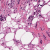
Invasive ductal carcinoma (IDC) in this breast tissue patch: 1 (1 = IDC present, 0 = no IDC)